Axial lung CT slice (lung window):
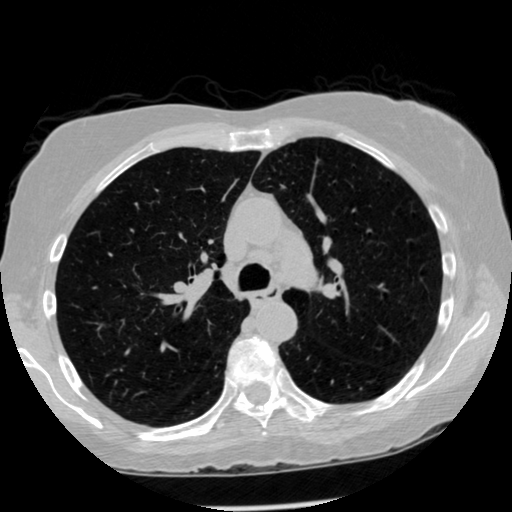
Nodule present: no